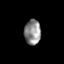
Tissue: skin
Cell type: Fibroblasts
Senescence score: 0.7744
Nuclear area (px): 403
Mean DAPI intensity: 140.99